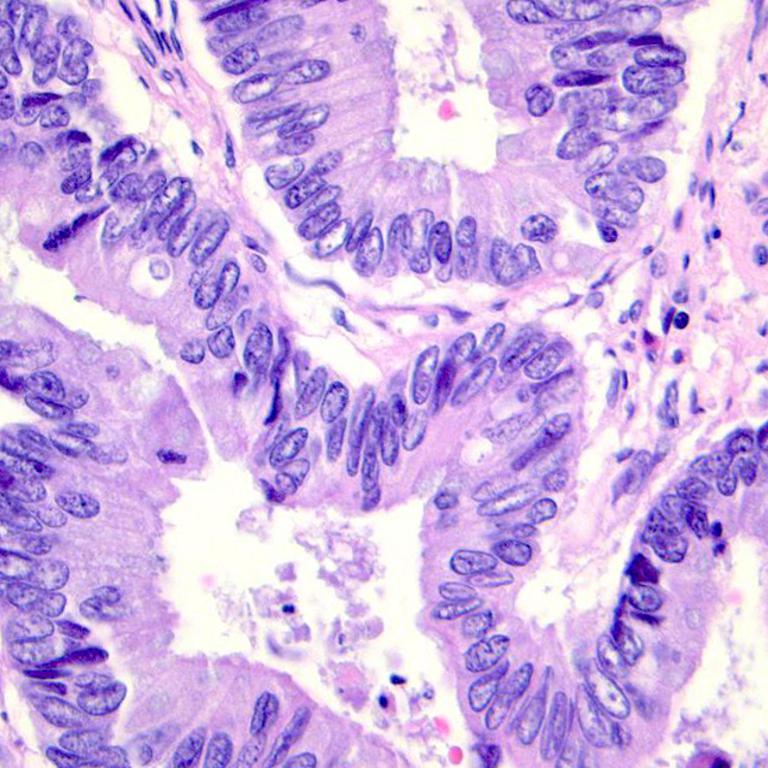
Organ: colon
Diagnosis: adenocarcinomas